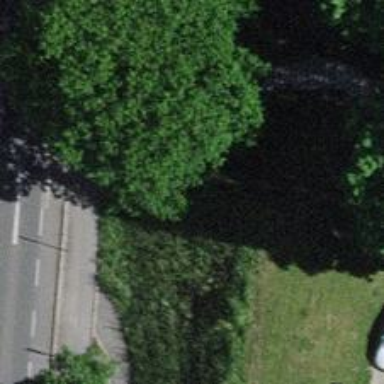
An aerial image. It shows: Set of steps on the road.